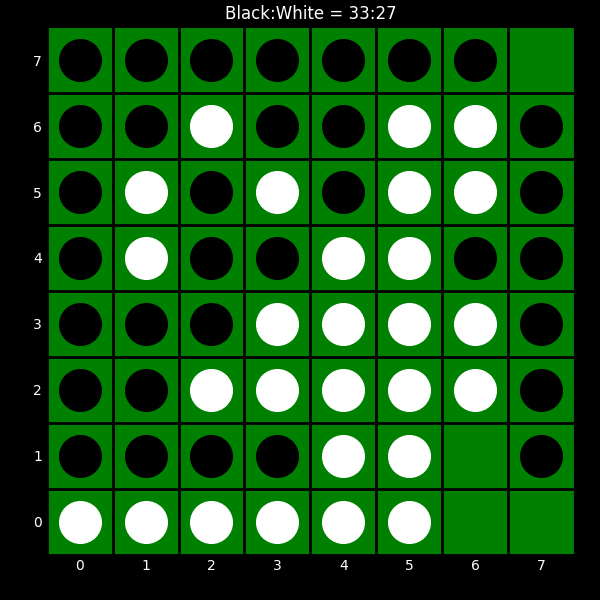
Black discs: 33
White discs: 27